Aerial crown-view tile of a tropical tree (Barro Colorado Island, Panama), acquired 20241216:
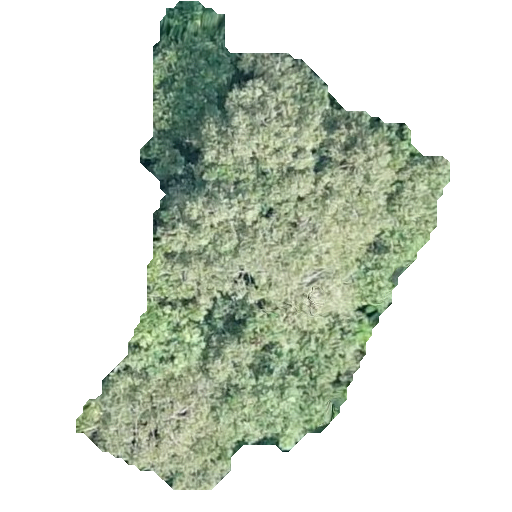
Species: Dipteryx oleifera
GBIF accepted scientific name: Dipteryx oleifera
Crown area: 146.941 m²